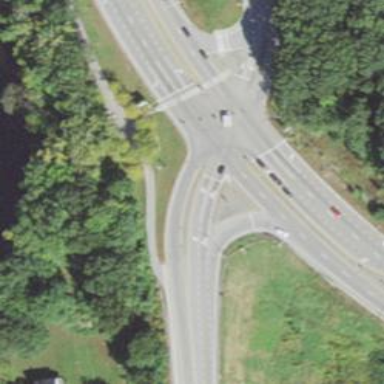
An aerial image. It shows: Trunk link highway.